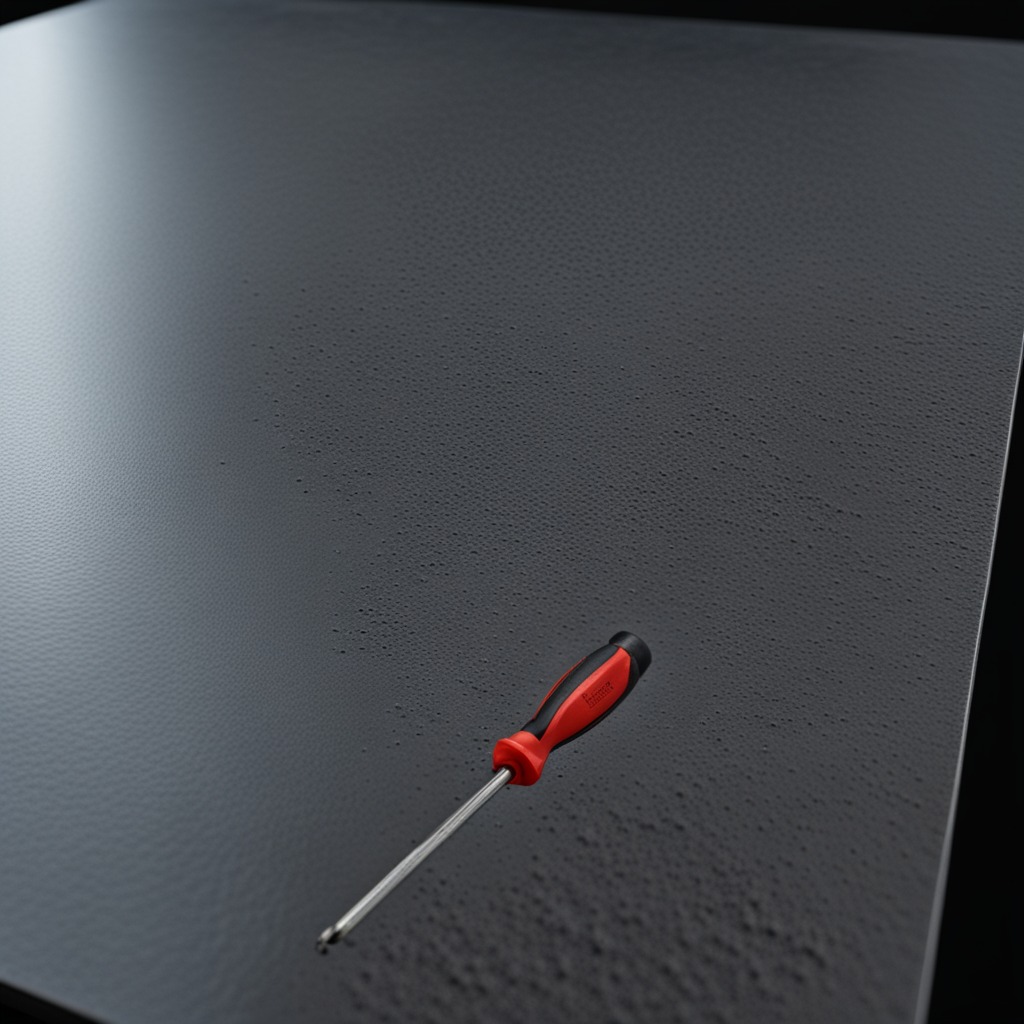
A screwdriver is lying on a clean granite table inside a workshop at night.